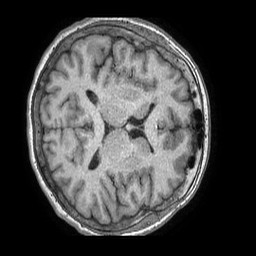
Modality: T1w
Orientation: axial
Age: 52
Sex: female
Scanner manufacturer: philips
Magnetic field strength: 1.5 T
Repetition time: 0.00752 s
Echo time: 0.003416 s